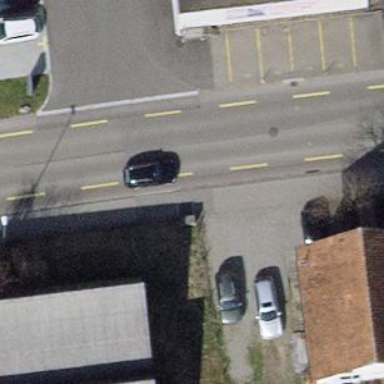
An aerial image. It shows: Street cabinet.